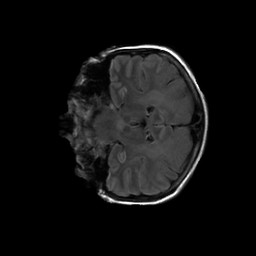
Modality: FLAIR
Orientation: coronal
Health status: ill
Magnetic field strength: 3 T